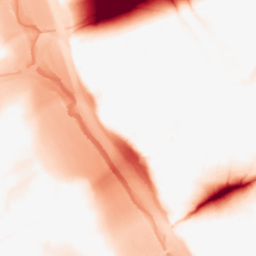
Category: morphological
Decomposition family: tophat
Decomposition parameters: size: 50
mode: black
Upsampling method: edge_directed
Upsampling parameters: scale: 2
Upsampling scale: 2